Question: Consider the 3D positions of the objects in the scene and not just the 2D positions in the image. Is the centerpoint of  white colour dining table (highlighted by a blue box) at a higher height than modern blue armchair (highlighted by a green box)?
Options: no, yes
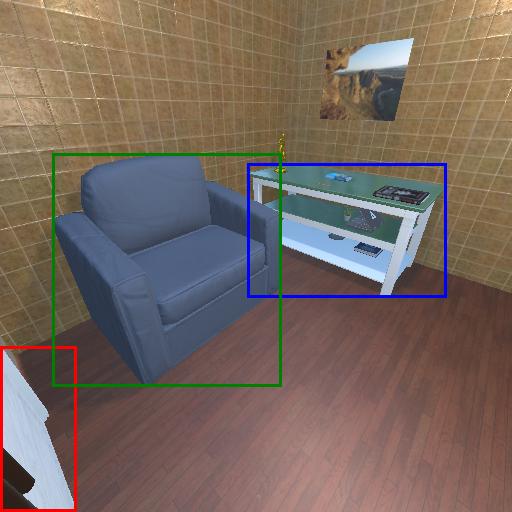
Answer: no